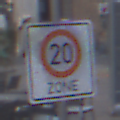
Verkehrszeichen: BeginnZone20
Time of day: MorningAfternoon
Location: Outdoor (Urban)
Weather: PartlyCloudy
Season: NotSpecified
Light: Natural